Interaction volume radius: 5 \u00c5
Interaction volume height: 10 \u00c5
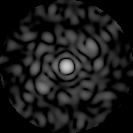
Disorder parameter: 0.8226